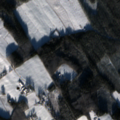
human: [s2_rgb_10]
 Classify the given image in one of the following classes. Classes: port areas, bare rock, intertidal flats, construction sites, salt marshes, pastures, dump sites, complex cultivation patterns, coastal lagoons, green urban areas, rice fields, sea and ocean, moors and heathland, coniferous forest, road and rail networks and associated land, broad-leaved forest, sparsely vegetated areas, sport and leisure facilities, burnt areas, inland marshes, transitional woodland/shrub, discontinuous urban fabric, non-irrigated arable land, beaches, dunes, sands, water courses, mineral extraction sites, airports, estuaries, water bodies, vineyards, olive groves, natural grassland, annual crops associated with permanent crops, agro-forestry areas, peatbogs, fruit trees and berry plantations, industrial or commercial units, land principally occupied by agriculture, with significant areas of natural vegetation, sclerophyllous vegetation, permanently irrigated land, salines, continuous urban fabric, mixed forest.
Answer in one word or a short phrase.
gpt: non-irrigated arable land, land principally occupied by agriculture, with significant areas of natural vegetation, broad-leaved forest, coniferous forest, mixed forest